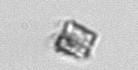
Label: Bacillariophyceae_morphotype1